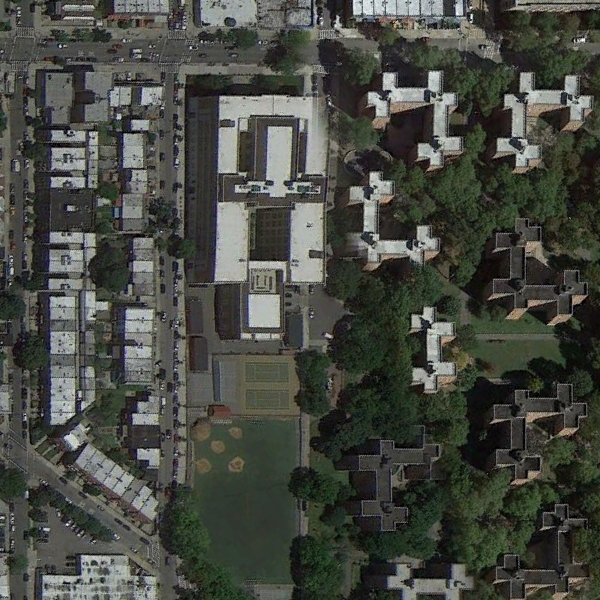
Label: School